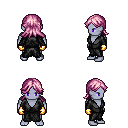
a pixel art fantasy rpg character, male body template, dark elf, purple skin, gray robe, teal pants, pink loose hair, gold gloves, four views (front, back, left, right), 2x2 character sprite sheet, small pixel art, hard edges, no anti-aliasing